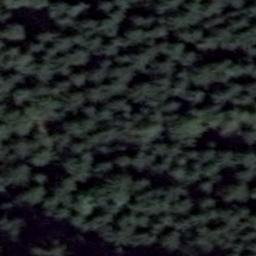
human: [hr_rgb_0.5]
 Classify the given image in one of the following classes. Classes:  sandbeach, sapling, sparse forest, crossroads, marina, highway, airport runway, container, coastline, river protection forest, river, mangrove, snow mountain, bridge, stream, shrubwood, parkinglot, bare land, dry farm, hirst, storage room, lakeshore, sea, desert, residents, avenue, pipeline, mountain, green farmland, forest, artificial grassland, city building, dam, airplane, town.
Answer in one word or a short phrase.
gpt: forest